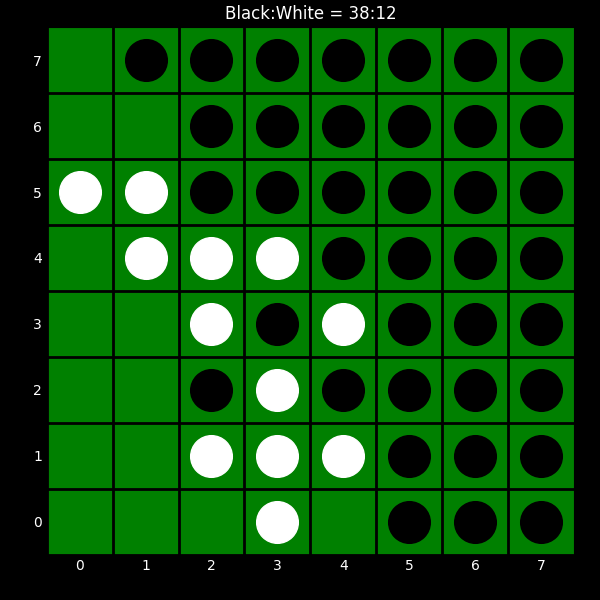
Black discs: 38
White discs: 12